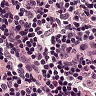
Metastatic tissue present: no